Interaction volume radius: 5 \u00c5
Interaction volume height: 35 \u00c5
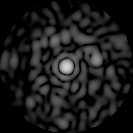
Disorder parameter: 0.8561